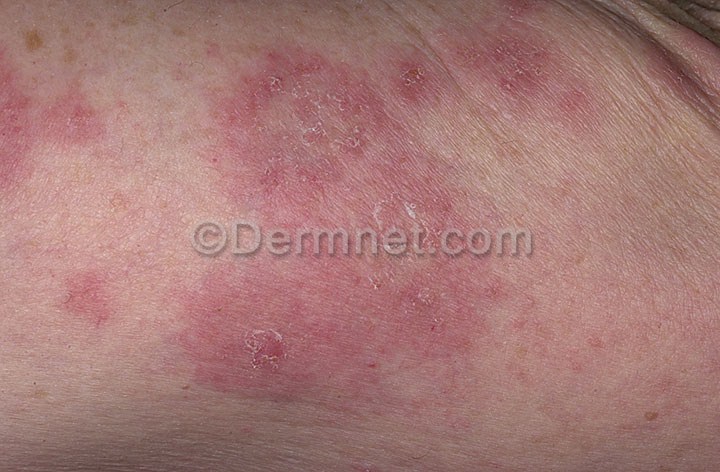
Disease: Psoriasis pictures Lichen Planus and related diseases